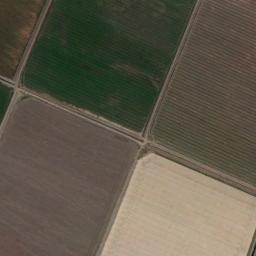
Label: rectangular_farmland